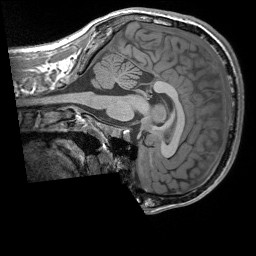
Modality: T1w
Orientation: sagittal
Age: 23
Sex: male
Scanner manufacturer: siemens
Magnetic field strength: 3 T
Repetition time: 1.9 s
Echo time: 0.00252 s